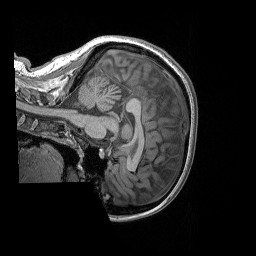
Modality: T1w
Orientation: sagittal
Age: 18
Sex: female
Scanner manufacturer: siemens
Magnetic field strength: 3 T
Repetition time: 1.9 s
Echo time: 0.00302 s